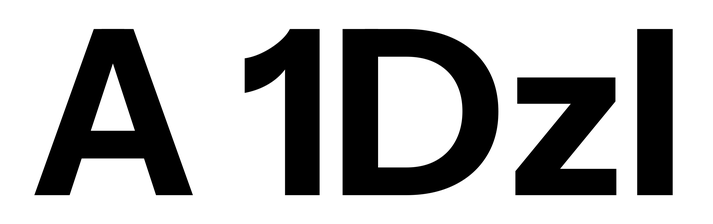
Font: InstrumentSans_Bold